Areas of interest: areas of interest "Hotel"
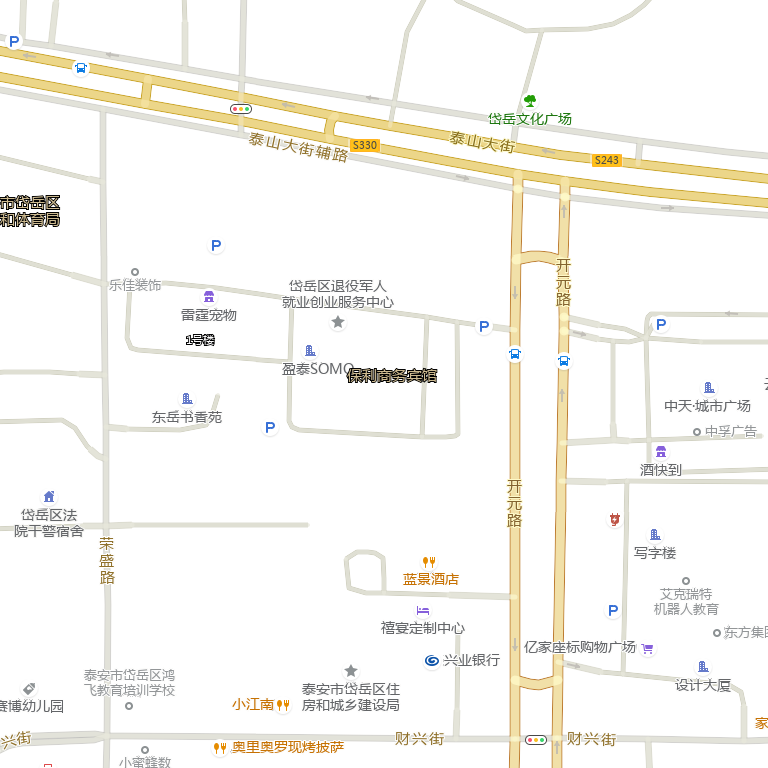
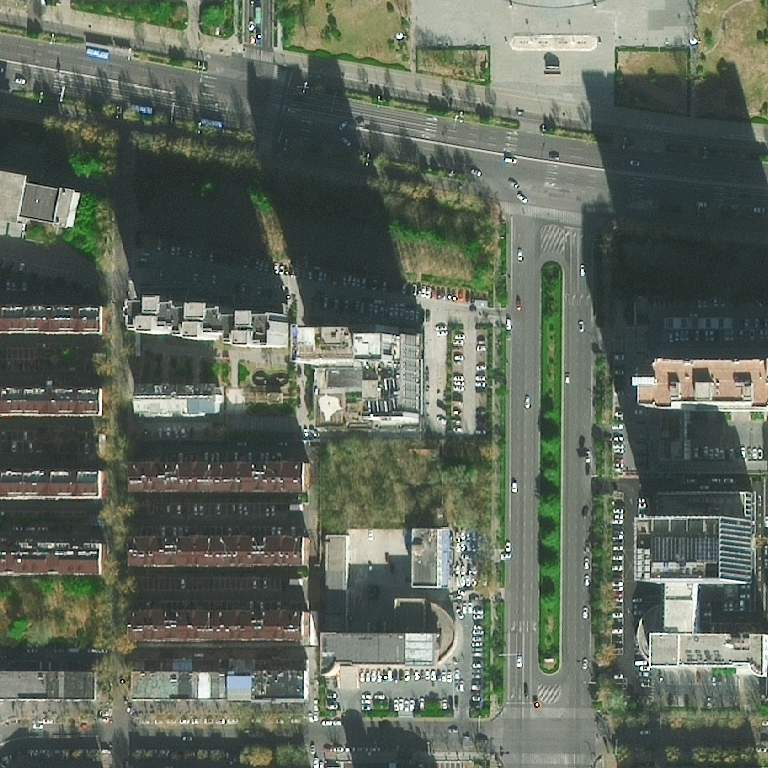